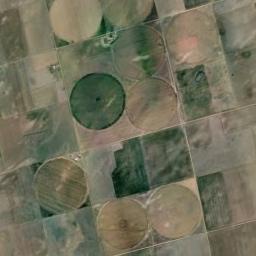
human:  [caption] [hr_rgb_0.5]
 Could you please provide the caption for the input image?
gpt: There are many round blue fields .

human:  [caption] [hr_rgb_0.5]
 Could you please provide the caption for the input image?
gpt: There are some bare circle farmland and green square farmland .

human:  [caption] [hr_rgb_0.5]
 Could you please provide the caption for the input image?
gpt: Several circular farmlands with different colors are surrounded by some square farmlands .

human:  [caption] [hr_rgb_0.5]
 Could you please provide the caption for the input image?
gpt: Nine neatly arranged tan and green mixed circular farmlands .

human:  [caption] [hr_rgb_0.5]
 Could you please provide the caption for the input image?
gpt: There are some circular farmlands of the same size and some rectangle farmlands .